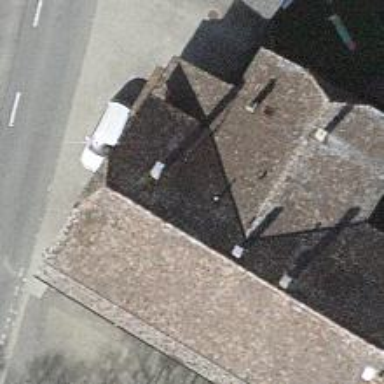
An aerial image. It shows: Simple and straightforward house.